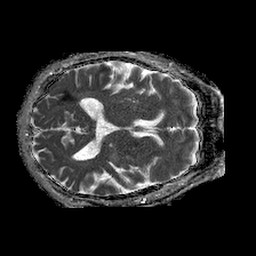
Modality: ADC
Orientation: axial
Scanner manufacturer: philips
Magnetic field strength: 1.5 T
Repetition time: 4.6 s
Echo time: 0.08631 s